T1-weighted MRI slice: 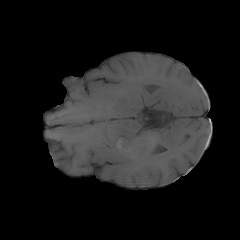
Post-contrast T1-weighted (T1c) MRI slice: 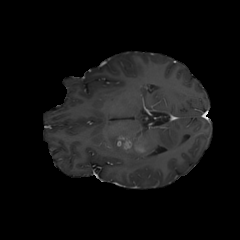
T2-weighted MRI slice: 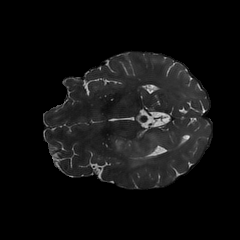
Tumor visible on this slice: yes